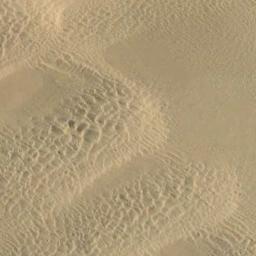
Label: desert